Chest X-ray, AP view. Patient: 10 years old, sex M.
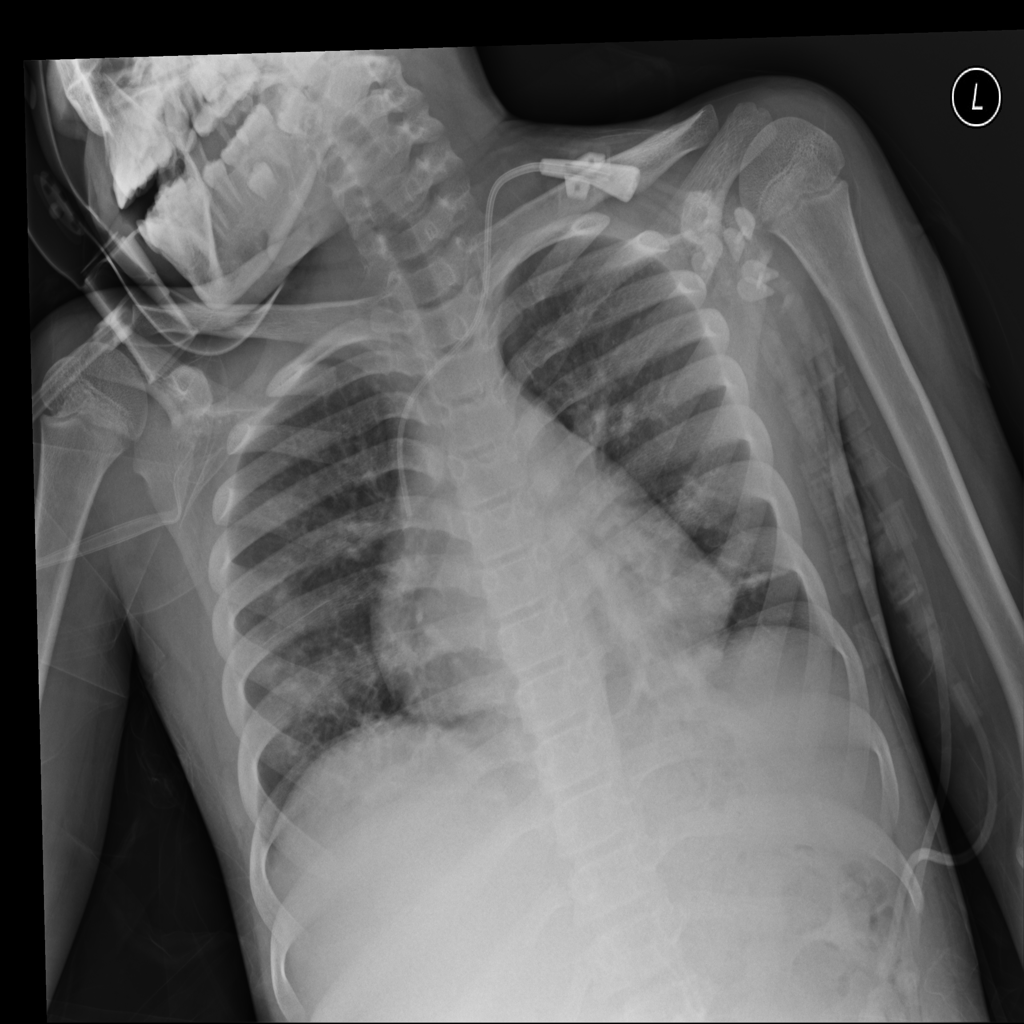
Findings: Infiltration